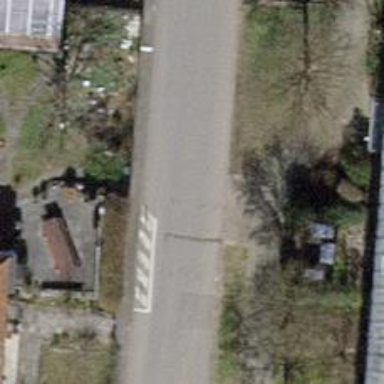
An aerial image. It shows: Residential road with separate asphalt sidewalk.